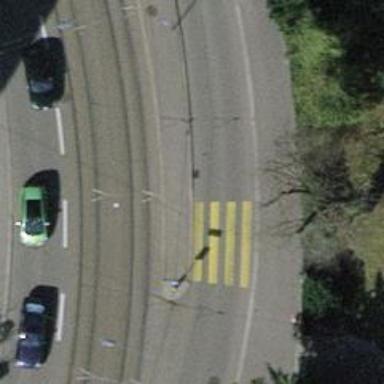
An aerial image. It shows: Uncontrolled zebra crossing with zebra markings.